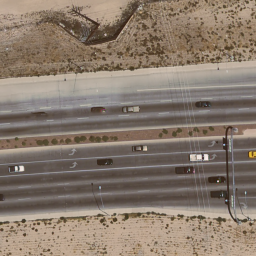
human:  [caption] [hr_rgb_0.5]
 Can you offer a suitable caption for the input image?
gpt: There are two straight freeways in the desert with some cars on them .

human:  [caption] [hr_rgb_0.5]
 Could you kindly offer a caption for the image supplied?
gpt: Two straight freeways in the desert .

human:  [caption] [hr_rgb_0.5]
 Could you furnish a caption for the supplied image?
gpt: There are two straight freeways in the desert .

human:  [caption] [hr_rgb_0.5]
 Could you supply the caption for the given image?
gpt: Two straight freeways in the desert with some cars on them .

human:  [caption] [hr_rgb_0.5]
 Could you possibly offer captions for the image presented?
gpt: Two straight freeways in the desert with some cars on the roads .